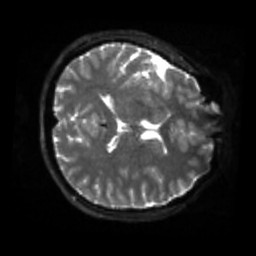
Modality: sbref
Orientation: axial
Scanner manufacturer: siemens
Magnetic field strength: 3 T
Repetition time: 4 s
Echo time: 0.0594 s